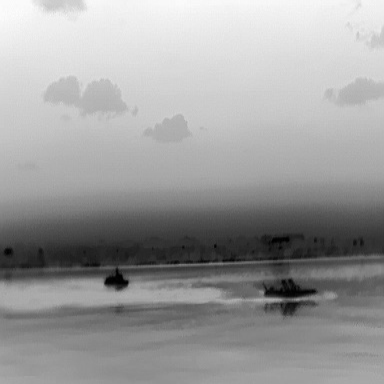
There are two objects shown in the infrared image, including a canoe, and a warship.